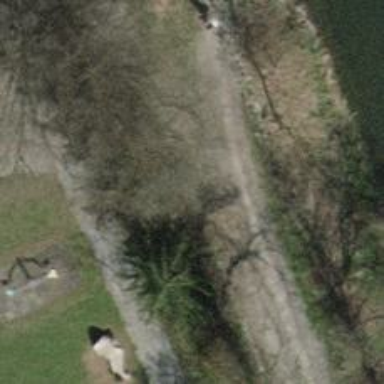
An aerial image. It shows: Retaining wall.